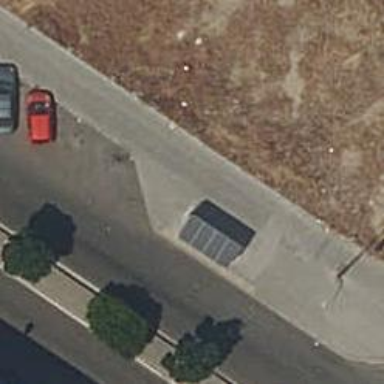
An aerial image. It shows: Bus stop with platform for public transport.